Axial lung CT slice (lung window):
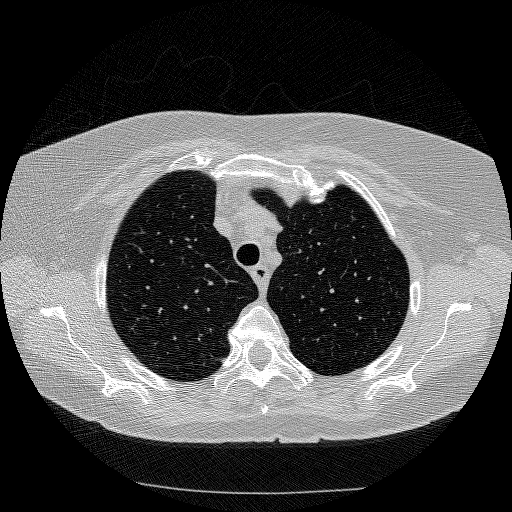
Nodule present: no